Field crop: maize
Growth stage: 2
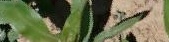
Species: maize